Question: Right now I have three scrollable tab fragments each with a list of installed apps. However, when I hit the button to go to the activity and then scroll through the listview it is extremely slow.

I am trying to create an AsyncTask subclass in my fragments and prepare my adapter in doInBackground() and call setAdapter in onPostExecute().
I have tried these:
<URL>
<URL>
but not too much luck.
This is my modified code:
'''
package com.spicycurryman.getdisciplined10.app;
import android.content.pm.ApplicationInfo;
import android.content.pm.PackageInfo;
import android.content.pm.PackageItemInfo;
import android.content.pm.PackageManager;
import android.os.AsyncTask;
import android.os.Bundle;
import android.support.v4.app.Fragment;
import android.view.LayoutInflater;
import android.view.View;
import android.view.ViewGroup;
import android.widget.AdapterView;
import android.widget.AdapterView.OnItemClickListener;
import android.widget.ListView;
import com.ibc.android.demo.appslist.app.ApkAdapter;
import java.util.ArrayList;
import java.util.Collections;
import java.util.Comparator;
import java.util.List;
public class InstalledAppActivity extends Fragment
implements OnItemClickListener {
PackageManager packageManager;
ListView apkList;
@Override
public View onCreateView(LayoutInflater inflater, ViewGroup container,
Bundle savedInstanceState) {
setHasOptionsMenu(true);
View rootView = inflater.inflate(R.layout.user_installed, container, false);
AppBoost appBoost = new AppBoost();
appBoost.execute(apkList);
return rootView;
}
private class AppBoost extends AsyncTask{
ListView apkList;
@Override
protected Object doInBackground(Object[] objects) {
packageManager = getActivity().getPackageManager();
List<PackageInfo> packageList = packageManager
.getInstalledPackages(PackageManager.GET_PERMISSIONS);
List<PackageInfo> packageList1 = new ArrayList<PackageInfo>();
/*To filter out System apps*/
for(PackageInfo pi : packageList) {
boolean b = isSystemPackage(pi);
if(!b) {
packageList1.add(pi);
}
}
//sort by application name
final PackageItemInfo.DisplayNameComparator comparator = new PackageItemInfo.DisplayNameComparator(packageManager);
Collections.sort(packageList1, new Comparator<PackageInfo>() {
@Override
public int compare(PackageInfo lhs, PackageInfo rhs) {
return comparator.compare(lhs.applicationInfo, rhs.applicationInfo);
}
});
apkList.setAdapter(new ApkAdapter(getActivity(), packageList1, packageManager));
apkList.setOnItemClickListener((OnItemClickListener) this);
return apkList;
}
}
/**
* Return whether the given PackgeInfo represents a system package or not.
* User-installed packages (Market or otherwise) should not be denoted as
* system packages.
*
* @param pkgInfo
* @return boolean
*/
private boolean isSystemPackage(PackageInfo pkgInfo) {
return ((pkgInfo.applicationInfo.flags & ApplicationInfo.FLAG_SYSTEM) != 0) ? true
: false;
}
// Don't need in Fragment
/*@Override
public void onCreateOptionsMenu(Menu menu, MenuInflater inflater) {
inflater.inflate(R.menu.block, menu);
// super.onCreateOptionsMenu(menu,inflater);
}*/
@Override
public void onItemClick(AdapterView<?> adapterView, View view, int i, long l) {
}
}
'''
I'm not sure what I am doing wrong. Nothing shows up in the current tab, but it seems like I implemented everything properly.
'''
package com.ibc.android.demo.appslist.app;
import android.app.Activity;
import android.content.pm.PackageInfo;
import android.content.pm.PackageManager;
import android.graphics.drawable.Drawable;
import android.view.LayoutInflater;
import android.view.View;
import android.view.ViewGroup;
import android.widget.BaseAdapter;
import android.widget.CheckBox;
import android.widget.TextView;
import android.view.View.OnClickListener;
import com.spicycurryman.getdisciplined10.app.R;
import java.util.List;
public class ApkAdapter extends BaseAdapter {
List<PackageInfo> packageList;
Activity context;
PackageManager packageManager;
boolean[] itemChecked;
public ApkAdapter(Activity context, List<PackageInfo> packageList,
PackageManager packageManager) {
super();
this.context = context;
this.packageList = packageList;
this.packageManager = packageManager;
itemChecked = new boolean[packageList.size()];
}
private class ViewHolder {
TextView apkName;
CheckBox ck1;
}
public int getCount() {
return packageList.size();
}
public Object getItem(int position) {
return packageList.get(position);
}
public long getItemId(int position) {
return 0;
}
@Override
public View getView(final int position, View convertView, ViewGroup parent) {
final ViewHolder holder;
LayoutInflater inflater = context.getLayoutInflater();
if (convertView == null) {
convertView = inflater.inflate(R.layout.installed_apps, null);
holder = new ViewHolder();
holder.apkName = (TextView) convertView
.findViewById(R.id.appname);
holder.ck1 = (CheckBox) convertView
.findViewById(R.id.checkBox1);
convertView.setTag(holder);
//holder.ck1.setTag(packageList.get(position));
} else {
holder = (ViewHolder) convertView.getTag();
}
// ViewHolder holder = (ViewHolder) convertView.getTag();
PackageInfo packageInfo = (PackageInfo) getItem(position);
Drawable appIcon = packageManager
.getApplicationIcon(packageInfo.applicationInfo);
String appName = packageManager.getApplicationLabel(
packageInfo.applicationInfo).toString();
appIcon.setBounds(0, 0, 75, 75);
holder.apkName.setCompoundDrawables(appIcon, null, null, null);
holder.apkName.setCompoundDrawablePadding(15);
holder.apkName.setText(appName);
holder.ck1.setChecked(false);
if (itemChecked[position])
holder.ck1.setChecked(true);
else
holder.ck1.setChecked(false);
holder.ck1.setOnClickListener(new OnClickListener() {
@Override
public void onClick(View v) {
// TODO Auto-generated method stub
if (holder.ck1.isChecked())
itemChecked[position] = true;
else
itemChecked[position] = false;
}
});
return convertView;
}
}
'''
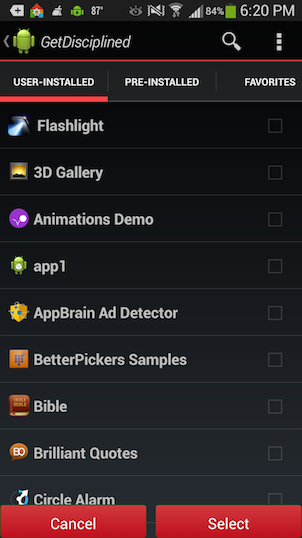
Answer: Here's an example:
'''
PackageManager packageManager;
ListView apkList;
@Override
public View onCreateView(LayoutInflater inflater, ViewGroup container,
Bundle savedInstanceState) {
setHasOptionsMenu(true);
View rootView = inflater.inflate(R.layout.user_installed, container, false);
packageManager = getActivity().getPackageManager();
/*To filter out System apps*/
apkList = (ListView) rootView.findViewById(R.id.applist);
new LoadApplications(getActivity().getApplicationContext()).execute();
return rootView;
}
/**
* Return whether the given PackageInfo represents a system package or not.
* User-installed packages (Market or otherwise) should not be denoted as
* system packages.
*
* @param pkgInfo
* @return boolean
*/
private boolean isSystemPackage(PackageInfo pkgInfo) {
return ((pkgInfo.applicationInfo.flags & ApplicationInfo.FLAG_SYSTEM) != 0) ? true
: false;
}
private boolean isSystemPackage1(PackageInfo pkgInfo) {
return ((pkgInfo.applicationInfo.flags & ApplicationInfo.FLAG_UPDATED_SYSTEM_APP) != 0) ? false
: true;
}
// Don't need in Fragment
/*@Override
public void onCreateOptionsMenu(Menu menu, MenuInflater inflater) {
inflater.inflate(R.menu.block, menu);
// super.onCreateOptionsMenu(menu,inflater);
}*/
@Override
public void onItemClick(AdapterView<?> adapterView, View view, int i, long l) {
}
private class LoadApplications extends AsyncTask<Void, Void, Void> {
Context mContext;
private ProgressDialog pDialog;
List<PackageInfo> packageList1 = new ArrayList<PackageInfo>();
public LoadApplications(Context context){
Context mContext = context;
}
@Override
protected Void doInBackground(Void... params) {
List<PackageInfo> packageList = packageManager
.getInstalledPackages(PackageManager.GET_PERMISSIONS);
/* List<ApplicationInfo> list = mContext.getPackageManager().getInstalledApplications(PackageManager.GET_UNINSTALLED_PACKAGES);
for(int n = 0;n<list.size();n++){
if ((list.get(n).flags & ApplicationInfo.FLAG_UPDATED_SYSTEM_APP))
}*/
for(PackageInfo pi : packageList) {
boolean b = isSystemPackage(pi);
boolean c = isSystemPackage1(pi);
if(!b || !c ) {
packageList1.add(pi);
}
}
//sort by application name
final PackageItemInfo.DisplayNameComparator comparator = new PackageItemInfo.DisplayNameComparator(packageManager);
Collections.sort(packageList1, new Comparator<PackageInfo>() {
@Override
public int compare(PackageInfo lhs, PackageInfo rhs) {
return comparator.compare(lhs.applicationInfo, rhs.applicationInfo);
}
});
return null;
}
'''